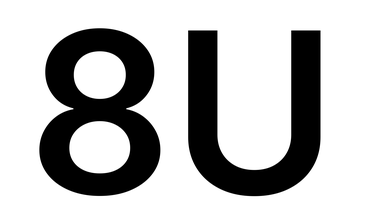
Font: Inter_SemiBold